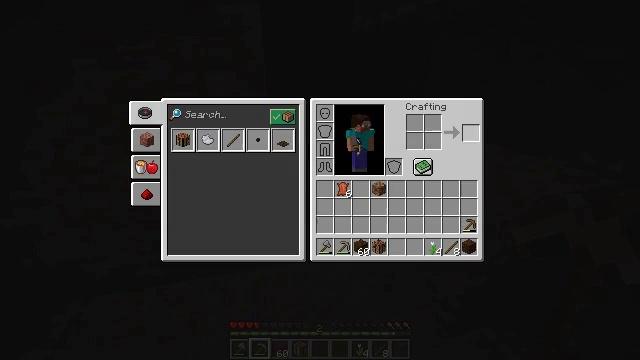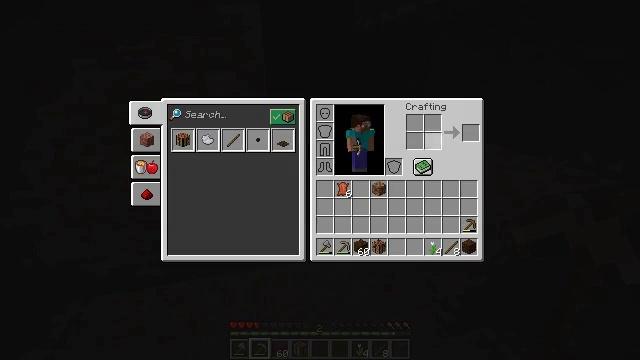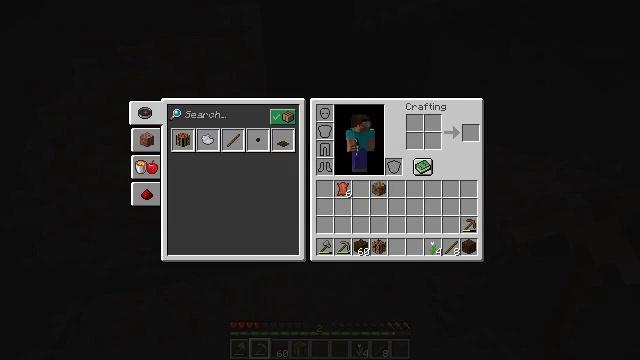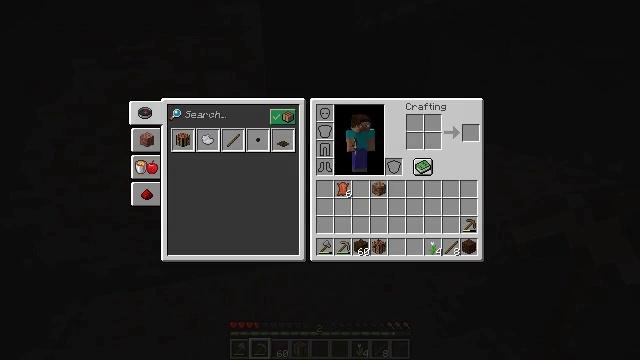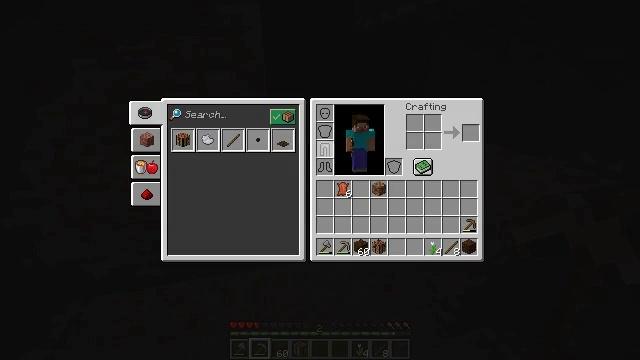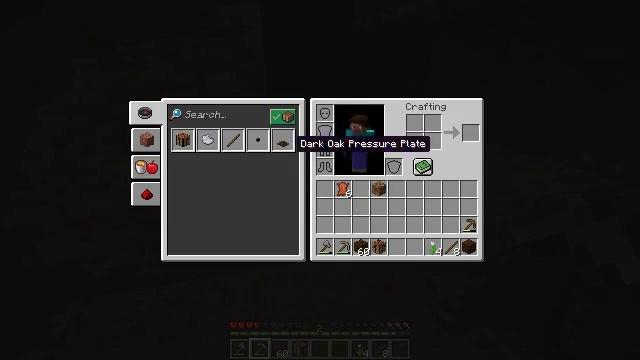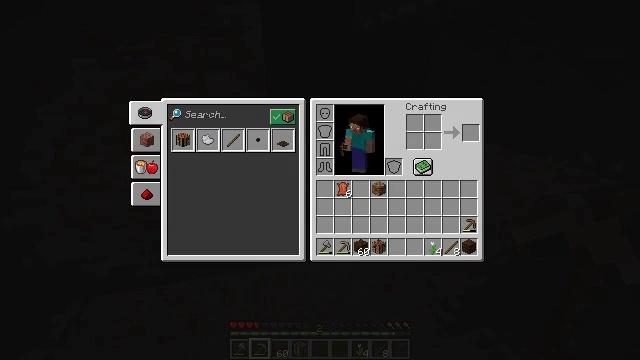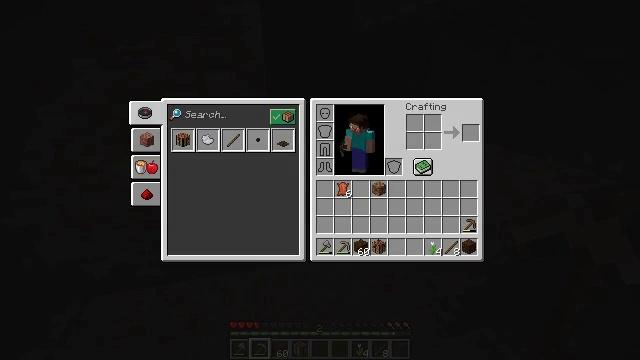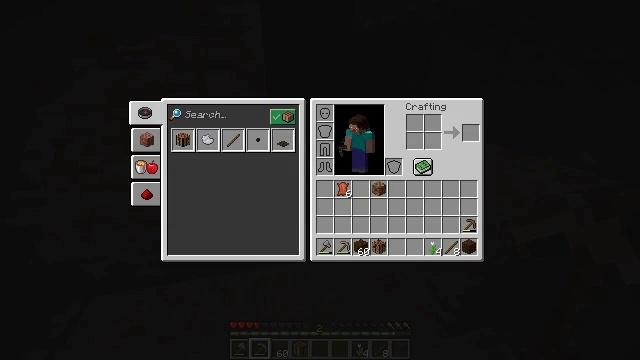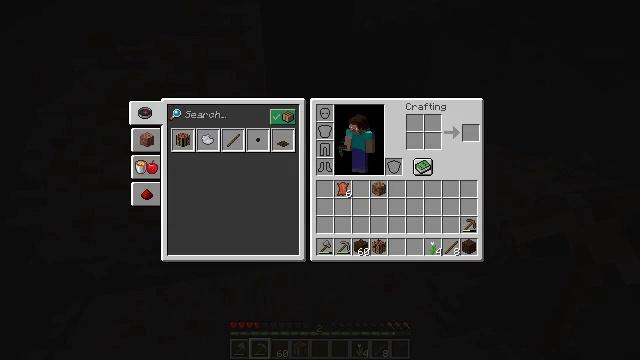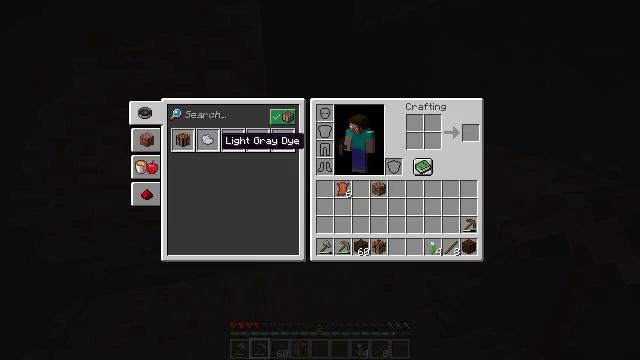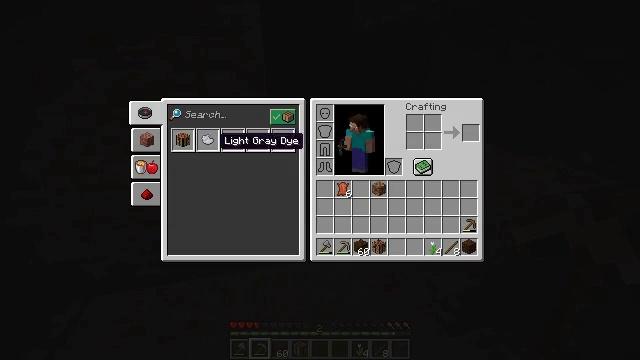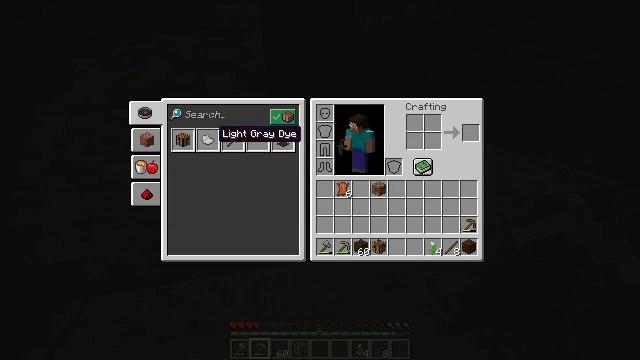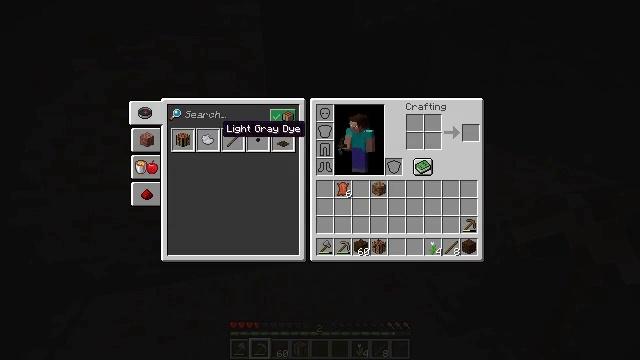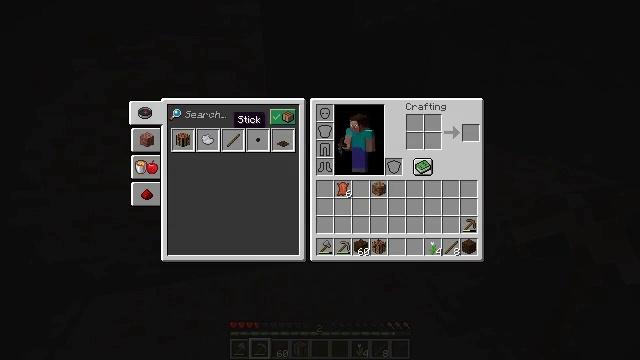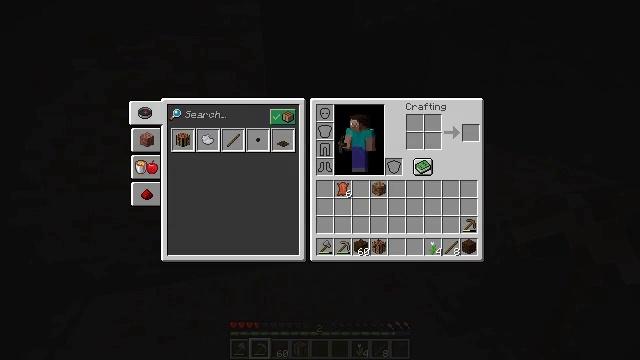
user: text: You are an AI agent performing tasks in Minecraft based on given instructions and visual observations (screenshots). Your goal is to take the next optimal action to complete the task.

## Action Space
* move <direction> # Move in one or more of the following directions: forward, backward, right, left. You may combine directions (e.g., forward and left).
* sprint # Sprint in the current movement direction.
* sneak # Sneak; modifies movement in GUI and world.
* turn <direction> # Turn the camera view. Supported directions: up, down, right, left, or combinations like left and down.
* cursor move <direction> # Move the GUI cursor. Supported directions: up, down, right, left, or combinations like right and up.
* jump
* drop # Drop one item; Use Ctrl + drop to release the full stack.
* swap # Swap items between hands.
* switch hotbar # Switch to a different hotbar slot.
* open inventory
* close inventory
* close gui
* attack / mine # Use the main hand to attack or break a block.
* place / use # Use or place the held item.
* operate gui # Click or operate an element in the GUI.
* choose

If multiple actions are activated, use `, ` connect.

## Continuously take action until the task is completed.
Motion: motion action
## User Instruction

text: Craft a cooked beef on the furnace.
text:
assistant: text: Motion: sneak, cursor move left, open gui
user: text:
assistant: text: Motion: sneak, cursor move left
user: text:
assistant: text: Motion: sneak, cursor move left
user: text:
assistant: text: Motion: sneak, cursor move left
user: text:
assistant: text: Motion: sneak, cursor move left
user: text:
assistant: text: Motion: sneak, cursor move left
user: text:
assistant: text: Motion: sneak, cursor move left
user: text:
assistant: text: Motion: sneak
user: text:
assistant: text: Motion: sneak, cursor move left
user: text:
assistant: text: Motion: sneak, cursor move left
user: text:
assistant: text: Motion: no_op
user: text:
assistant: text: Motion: cursor move up
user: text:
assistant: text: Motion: no_op
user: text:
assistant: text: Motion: cursor move right and up
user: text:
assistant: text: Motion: no_op
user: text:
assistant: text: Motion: cursor move right
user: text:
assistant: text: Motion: cursor move right
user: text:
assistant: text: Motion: no_op
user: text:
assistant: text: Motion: no_op
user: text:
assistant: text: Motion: cursor move right and down
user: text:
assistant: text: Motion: cursor move right
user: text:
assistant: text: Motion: no_op
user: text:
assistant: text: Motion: cursor move left and up
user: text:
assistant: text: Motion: cursor move left
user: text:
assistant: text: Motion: close gui
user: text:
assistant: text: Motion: turn left, open inventory
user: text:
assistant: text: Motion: turn left and up
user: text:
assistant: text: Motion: turn left and up
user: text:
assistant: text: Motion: turn left and down
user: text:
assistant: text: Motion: turn left and down